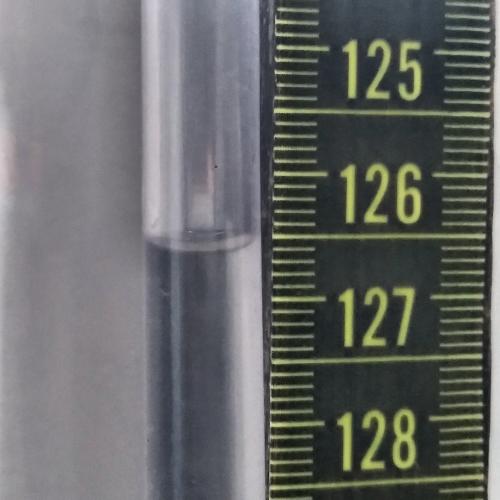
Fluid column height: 126.6 cm